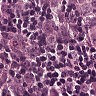
Metastatic tissue present: yes